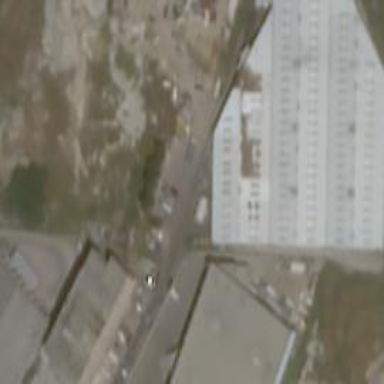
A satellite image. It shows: Industrial building.